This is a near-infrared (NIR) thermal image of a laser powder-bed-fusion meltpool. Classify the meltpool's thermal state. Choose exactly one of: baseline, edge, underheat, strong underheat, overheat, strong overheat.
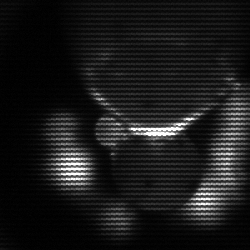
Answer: edge